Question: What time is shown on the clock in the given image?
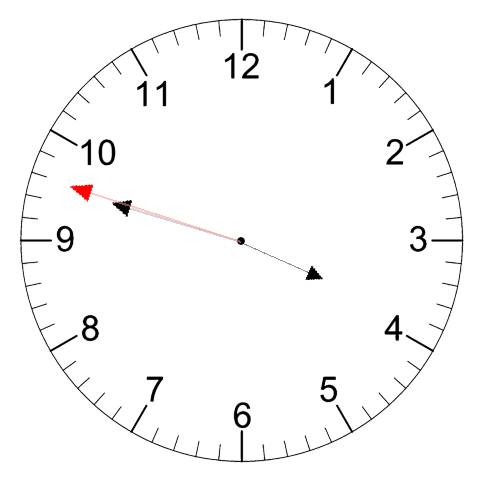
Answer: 03:47:48